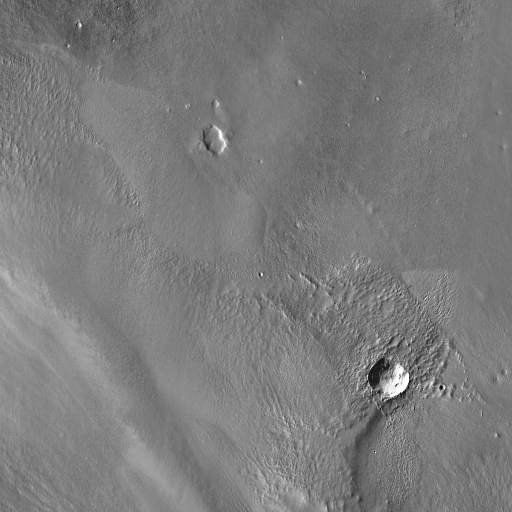
Crater classes present: Background, Other, Buried